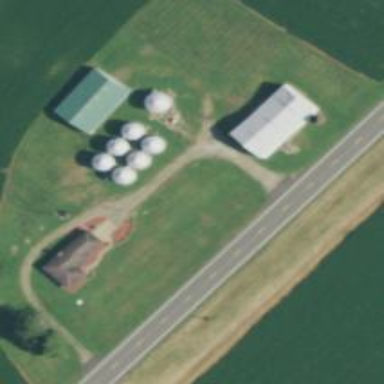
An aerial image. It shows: Silo.